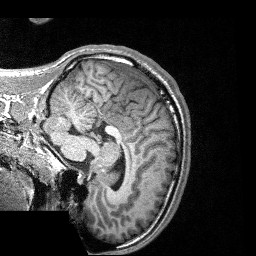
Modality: T1w
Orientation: sagittal
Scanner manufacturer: siemens
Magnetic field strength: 3 T
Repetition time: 2.3 s
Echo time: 0.00226 s